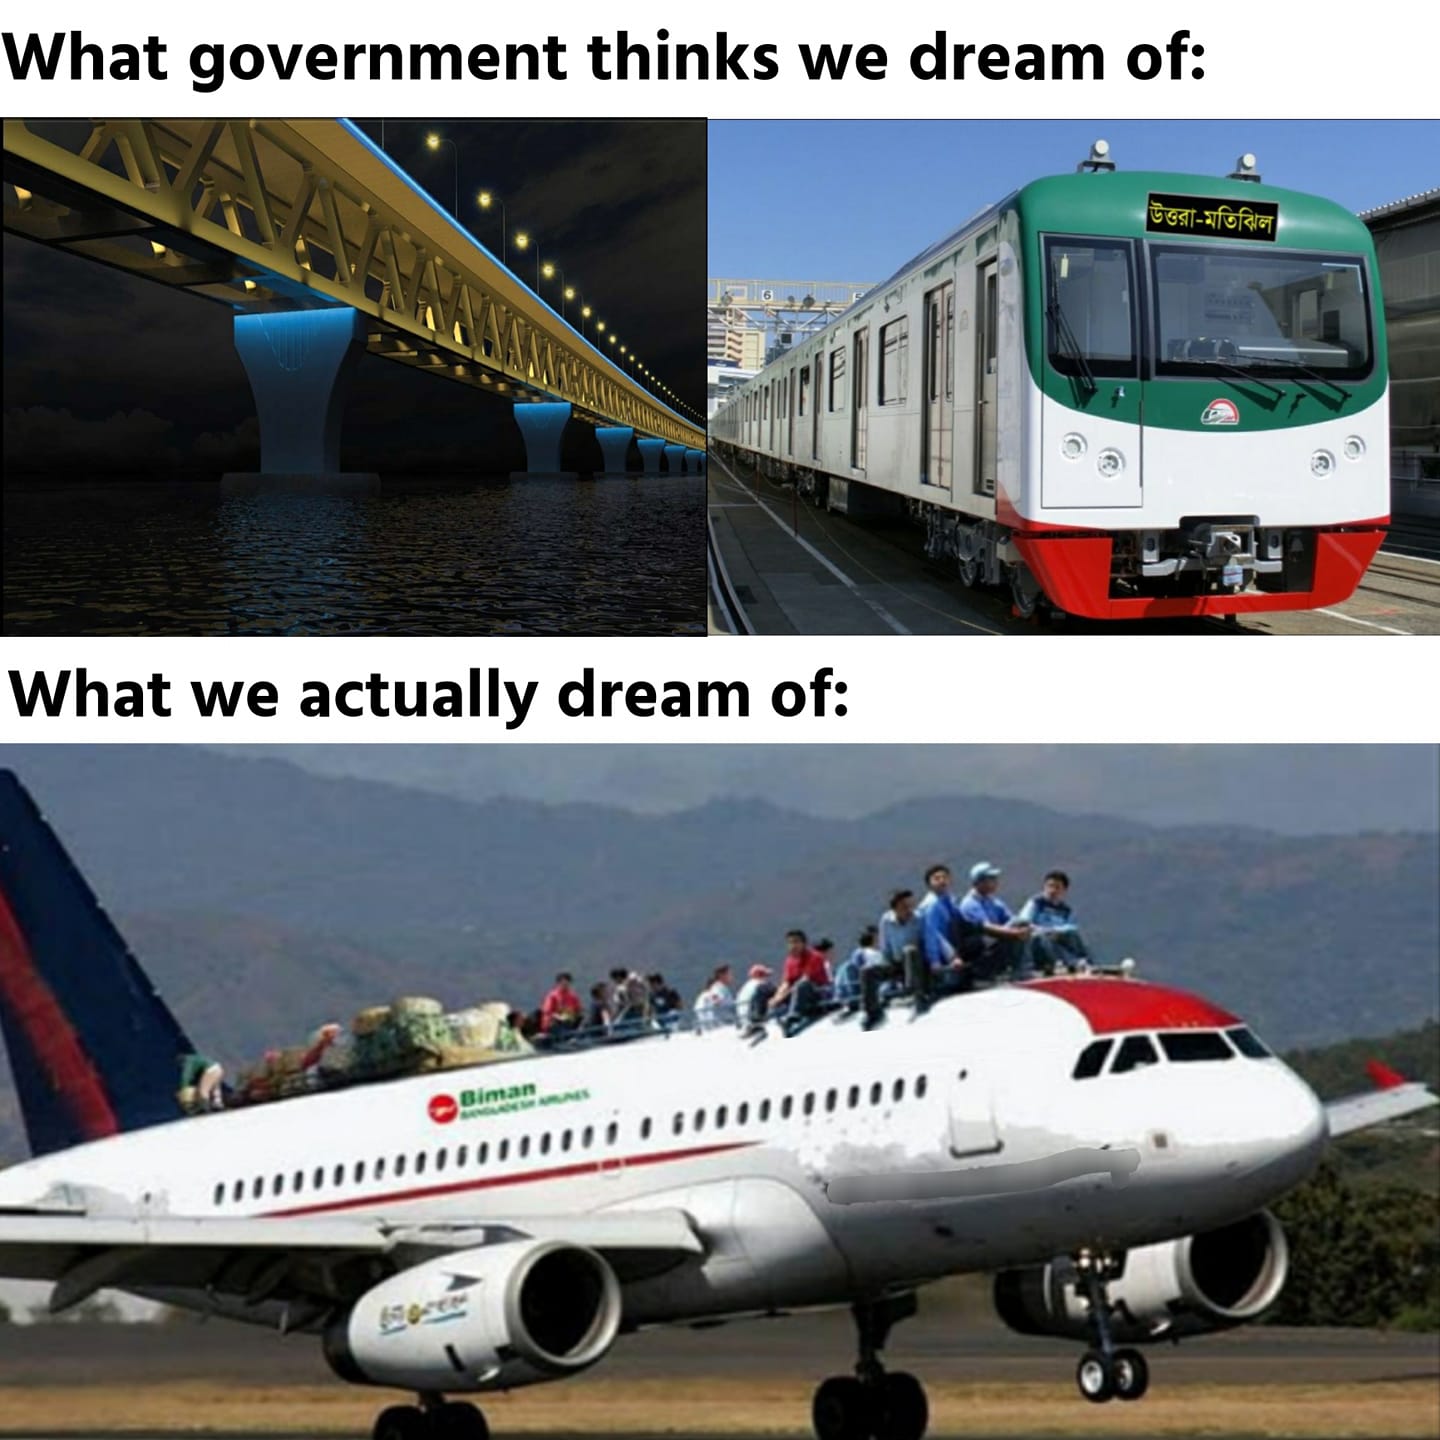
Caption: What government thinks we dream of :     What we actually dream of :
Label: non-hate